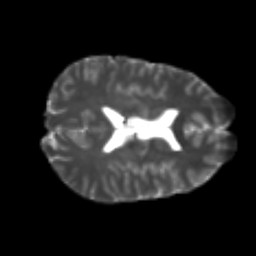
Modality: T2w
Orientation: axial
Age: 24
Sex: male
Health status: healthy
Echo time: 0.074 s